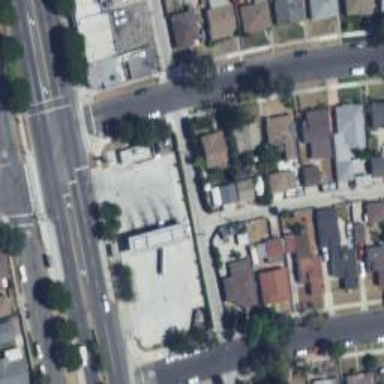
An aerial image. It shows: Alley classified as service road.